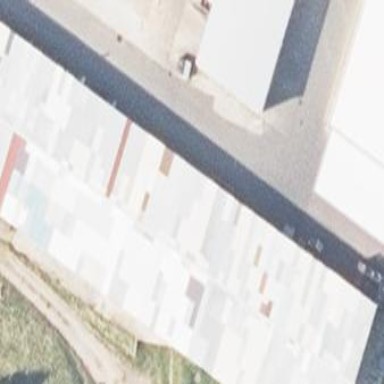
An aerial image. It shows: Industrial building.